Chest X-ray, AP view. Patient: 25 years old, sex F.
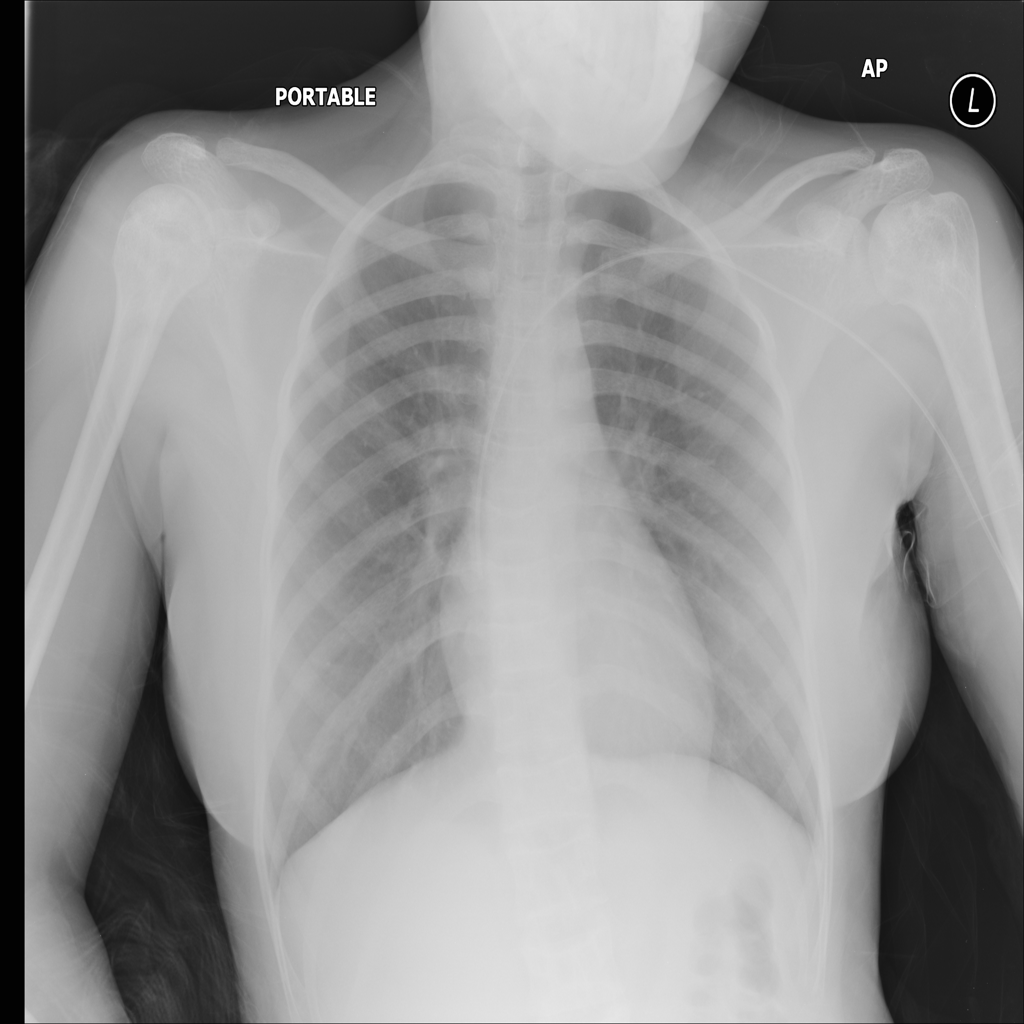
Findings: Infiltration